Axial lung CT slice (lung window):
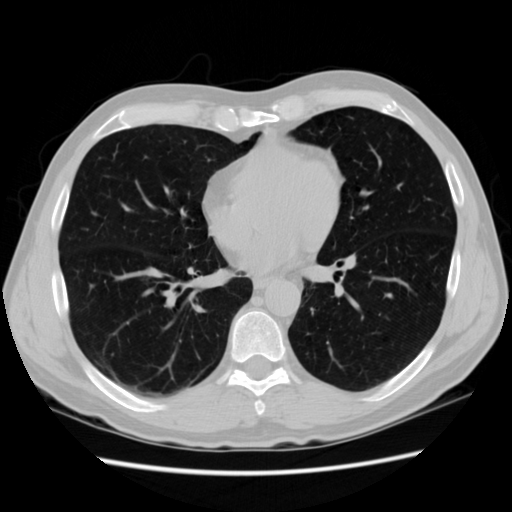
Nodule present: no